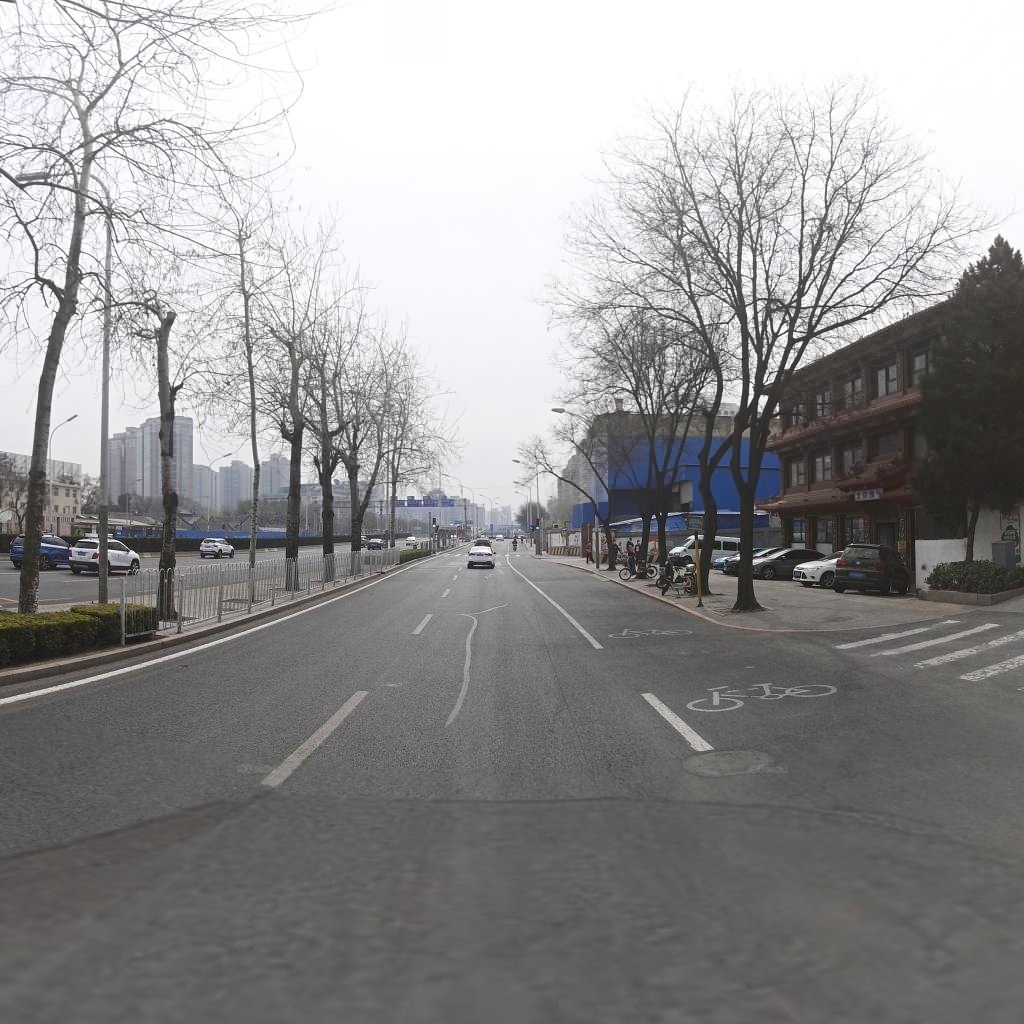
Region: Haidian
Road damage annotations: longitudinal patch, longitudinal patch, manhole cover, longitudinal crack